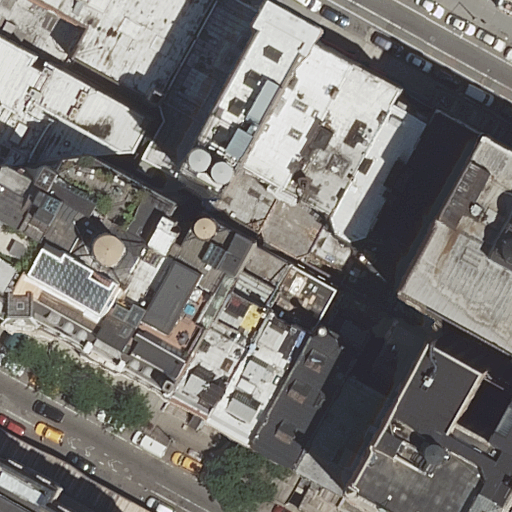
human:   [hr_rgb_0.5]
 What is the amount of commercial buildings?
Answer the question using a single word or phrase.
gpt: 0

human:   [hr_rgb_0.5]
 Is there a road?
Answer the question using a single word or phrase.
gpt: yes

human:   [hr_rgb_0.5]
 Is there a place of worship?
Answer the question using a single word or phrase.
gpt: yes

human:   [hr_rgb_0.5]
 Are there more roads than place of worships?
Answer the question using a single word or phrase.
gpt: yes

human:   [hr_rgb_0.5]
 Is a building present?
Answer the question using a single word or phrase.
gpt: yes

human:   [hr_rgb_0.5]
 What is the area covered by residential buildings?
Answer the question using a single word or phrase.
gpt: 5981m2

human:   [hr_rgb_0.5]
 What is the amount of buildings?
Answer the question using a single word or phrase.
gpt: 16

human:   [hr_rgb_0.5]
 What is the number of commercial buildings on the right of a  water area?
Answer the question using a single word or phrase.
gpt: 0

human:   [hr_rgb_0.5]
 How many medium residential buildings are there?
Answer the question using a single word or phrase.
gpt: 12

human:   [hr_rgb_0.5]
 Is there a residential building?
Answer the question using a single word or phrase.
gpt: yes

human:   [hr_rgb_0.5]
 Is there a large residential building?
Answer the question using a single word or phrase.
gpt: yes

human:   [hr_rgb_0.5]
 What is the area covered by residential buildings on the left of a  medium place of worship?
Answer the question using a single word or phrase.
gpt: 0m2

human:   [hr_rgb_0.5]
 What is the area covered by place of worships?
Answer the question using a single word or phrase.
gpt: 3m2

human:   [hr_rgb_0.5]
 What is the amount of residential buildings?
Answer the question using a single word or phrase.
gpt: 15

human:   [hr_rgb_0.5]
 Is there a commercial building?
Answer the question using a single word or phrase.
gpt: no

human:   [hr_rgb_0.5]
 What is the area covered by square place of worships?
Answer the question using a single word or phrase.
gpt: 0m2

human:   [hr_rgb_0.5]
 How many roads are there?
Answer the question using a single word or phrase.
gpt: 3

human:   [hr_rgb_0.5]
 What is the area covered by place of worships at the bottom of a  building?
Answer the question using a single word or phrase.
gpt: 3m2

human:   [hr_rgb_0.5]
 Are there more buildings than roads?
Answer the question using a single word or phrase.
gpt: yes

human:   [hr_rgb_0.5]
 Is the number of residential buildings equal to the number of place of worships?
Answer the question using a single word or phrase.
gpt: no

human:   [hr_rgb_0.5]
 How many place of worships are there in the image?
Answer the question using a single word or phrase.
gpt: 1

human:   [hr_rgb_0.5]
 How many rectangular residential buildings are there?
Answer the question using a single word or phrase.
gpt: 12

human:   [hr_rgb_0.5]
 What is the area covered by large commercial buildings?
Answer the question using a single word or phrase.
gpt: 0m2

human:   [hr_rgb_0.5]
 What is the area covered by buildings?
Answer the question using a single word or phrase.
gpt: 5984m2

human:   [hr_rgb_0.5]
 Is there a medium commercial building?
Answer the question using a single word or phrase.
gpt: no

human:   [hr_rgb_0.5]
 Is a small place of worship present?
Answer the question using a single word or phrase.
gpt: yes

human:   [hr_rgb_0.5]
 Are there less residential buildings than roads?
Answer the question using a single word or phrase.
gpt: no

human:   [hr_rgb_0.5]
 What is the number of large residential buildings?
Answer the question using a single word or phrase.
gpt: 1

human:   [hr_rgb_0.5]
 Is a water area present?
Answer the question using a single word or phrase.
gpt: no

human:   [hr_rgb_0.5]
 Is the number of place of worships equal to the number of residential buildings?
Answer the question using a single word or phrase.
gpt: no

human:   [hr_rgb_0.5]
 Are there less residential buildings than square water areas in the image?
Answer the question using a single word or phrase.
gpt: no

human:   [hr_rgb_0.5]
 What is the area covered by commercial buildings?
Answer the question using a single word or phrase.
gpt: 0m2

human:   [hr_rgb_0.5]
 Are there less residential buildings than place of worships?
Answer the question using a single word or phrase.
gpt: no

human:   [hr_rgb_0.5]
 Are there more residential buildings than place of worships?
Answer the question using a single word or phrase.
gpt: yes

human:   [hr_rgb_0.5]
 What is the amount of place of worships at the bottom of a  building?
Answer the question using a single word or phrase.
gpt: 1

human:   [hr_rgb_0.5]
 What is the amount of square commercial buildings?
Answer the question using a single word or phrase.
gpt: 0

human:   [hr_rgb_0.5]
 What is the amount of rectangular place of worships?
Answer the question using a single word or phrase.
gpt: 1

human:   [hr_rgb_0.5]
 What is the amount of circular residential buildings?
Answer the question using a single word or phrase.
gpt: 0

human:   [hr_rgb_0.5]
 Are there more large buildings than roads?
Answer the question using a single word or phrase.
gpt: no

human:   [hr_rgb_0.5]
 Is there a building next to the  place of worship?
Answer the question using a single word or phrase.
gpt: yes

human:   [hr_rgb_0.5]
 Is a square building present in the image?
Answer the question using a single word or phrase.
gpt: no

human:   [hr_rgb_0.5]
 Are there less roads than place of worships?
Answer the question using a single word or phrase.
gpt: no

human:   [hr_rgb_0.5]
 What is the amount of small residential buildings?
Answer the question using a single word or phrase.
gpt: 2

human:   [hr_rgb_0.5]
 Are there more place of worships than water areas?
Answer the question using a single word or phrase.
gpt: yes

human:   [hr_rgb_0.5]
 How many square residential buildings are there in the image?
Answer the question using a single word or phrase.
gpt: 0

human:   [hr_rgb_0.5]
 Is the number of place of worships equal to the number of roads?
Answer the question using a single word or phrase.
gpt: no

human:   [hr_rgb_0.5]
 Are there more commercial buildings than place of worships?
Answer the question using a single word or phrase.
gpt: no

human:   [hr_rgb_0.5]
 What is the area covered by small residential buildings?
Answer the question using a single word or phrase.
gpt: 88m2

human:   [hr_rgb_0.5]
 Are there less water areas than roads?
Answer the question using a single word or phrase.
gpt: yes

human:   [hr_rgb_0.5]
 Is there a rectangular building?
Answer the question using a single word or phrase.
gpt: yes

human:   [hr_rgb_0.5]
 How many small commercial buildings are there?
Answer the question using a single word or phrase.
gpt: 0

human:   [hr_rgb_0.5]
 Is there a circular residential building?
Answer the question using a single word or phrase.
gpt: no

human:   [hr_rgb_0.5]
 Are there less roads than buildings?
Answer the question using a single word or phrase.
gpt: yes

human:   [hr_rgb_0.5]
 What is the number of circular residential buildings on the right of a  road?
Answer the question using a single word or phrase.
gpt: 0

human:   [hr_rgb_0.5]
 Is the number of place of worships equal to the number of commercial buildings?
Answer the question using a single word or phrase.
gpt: no

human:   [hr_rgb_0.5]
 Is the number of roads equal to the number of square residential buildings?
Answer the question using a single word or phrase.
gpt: no

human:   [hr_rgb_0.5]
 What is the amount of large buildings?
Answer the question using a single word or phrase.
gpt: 1

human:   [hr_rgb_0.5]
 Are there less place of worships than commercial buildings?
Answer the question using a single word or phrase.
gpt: no

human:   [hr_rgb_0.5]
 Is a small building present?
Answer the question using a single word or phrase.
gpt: yes

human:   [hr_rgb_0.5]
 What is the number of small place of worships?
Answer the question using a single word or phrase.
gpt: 1

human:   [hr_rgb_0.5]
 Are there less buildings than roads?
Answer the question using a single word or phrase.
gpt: no

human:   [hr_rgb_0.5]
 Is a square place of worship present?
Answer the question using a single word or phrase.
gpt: no

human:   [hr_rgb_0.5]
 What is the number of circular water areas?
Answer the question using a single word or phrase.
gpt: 0

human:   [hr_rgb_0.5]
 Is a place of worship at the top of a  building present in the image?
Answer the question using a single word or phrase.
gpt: no